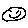
Label: smiley face